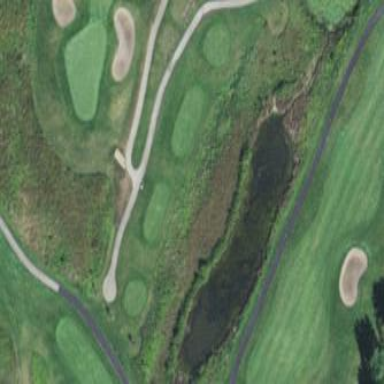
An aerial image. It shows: Picturesque scene of golf course with lateral water hazard.